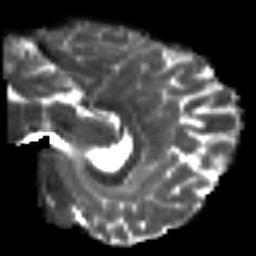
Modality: T2w
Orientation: sagittal
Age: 24
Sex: female
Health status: healthy
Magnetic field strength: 3 T
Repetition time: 8.4 s
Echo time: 0.0926 s